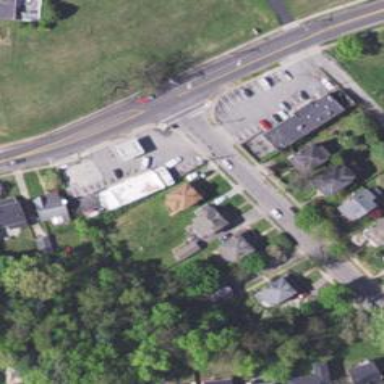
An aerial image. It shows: Convenience shop.